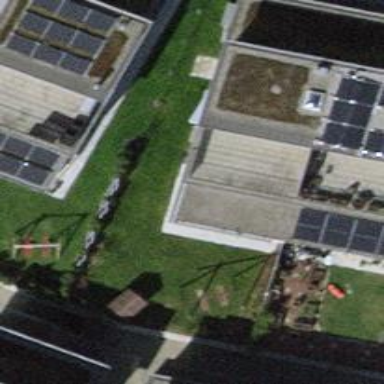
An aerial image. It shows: Building with flat roof.